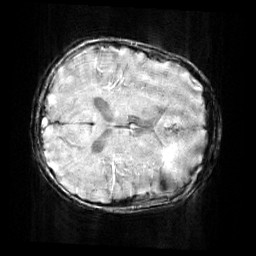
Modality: SWI
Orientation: axial
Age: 9
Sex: male
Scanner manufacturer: siemens
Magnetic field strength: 3 T
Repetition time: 0.027 s
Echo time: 0.02 s